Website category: university
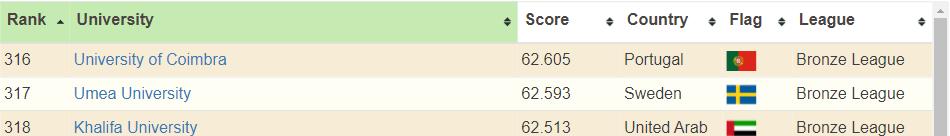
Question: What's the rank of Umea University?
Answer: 317

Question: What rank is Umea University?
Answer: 317

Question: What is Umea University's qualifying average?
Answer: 317

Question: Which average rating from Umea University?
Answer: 317

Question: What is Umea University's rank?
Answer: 317

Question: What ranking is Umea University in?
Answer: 317

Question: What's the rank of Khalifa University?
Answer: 318

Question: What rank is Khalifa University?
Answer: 318

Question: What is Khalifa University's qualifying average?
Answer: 318

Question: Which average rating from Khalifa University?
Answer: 318

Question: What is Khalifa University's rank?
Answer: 318

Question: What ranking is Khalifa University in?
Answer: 318

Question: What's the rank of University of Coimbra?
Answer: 316

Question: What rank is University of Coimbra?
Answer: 316

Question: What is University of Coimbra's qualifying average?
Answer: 316

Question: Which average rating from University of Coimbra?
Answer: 316

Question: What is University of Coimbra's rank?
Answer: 316

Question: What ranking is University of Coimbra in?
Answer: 316

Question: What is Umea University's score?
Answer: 62.593

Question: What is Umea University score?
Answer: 62.593

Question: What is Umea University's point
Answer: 62.593

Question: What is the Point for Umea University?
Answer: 62.593

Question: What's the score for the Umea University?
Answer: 62.593

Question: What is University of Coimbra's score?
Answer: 62.605

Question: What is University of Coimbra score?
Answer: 62.605

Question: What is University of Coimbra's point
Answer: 62.605

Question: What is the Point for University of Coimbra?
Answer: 62.605

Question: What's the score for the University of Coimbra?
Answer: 62.605

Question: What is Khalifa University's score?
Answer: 62.513

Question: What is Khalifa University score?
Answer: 62.513

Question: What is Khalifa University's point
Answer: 62.513

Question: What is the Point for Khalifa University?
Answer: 62.513

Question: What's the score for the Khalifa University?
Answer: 62.513

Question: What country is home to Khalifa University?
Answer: United Arab Emirates

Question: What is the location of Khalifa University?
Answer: United Arab Emirates

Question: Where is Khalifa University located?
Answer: United Arab Emirates

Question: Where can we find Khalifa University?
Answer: United Arab Emirates

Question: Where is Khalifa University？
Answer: United Arab Emirates

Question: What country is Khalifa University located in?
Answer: United Arab Emirates

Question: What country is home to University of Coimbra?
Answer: Portugal

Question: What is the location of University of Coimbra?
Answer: Portugal

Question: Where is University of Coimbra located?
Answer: Portugal

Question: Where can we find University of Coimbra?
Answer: Portugal

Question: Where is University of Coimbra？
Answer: Portugal

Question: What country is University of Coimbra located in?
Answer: Portugal

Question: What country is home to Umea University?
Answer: Sweden

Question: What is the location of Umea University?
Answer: Sweden

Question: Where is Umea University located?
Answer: Sweden

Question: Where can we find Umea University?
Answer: Sweden

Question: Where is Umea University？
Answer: Sweden

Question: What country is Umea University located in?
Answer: Sweden

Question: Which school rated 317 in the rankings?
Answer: Umea University

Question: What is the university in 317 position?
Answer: Umea University

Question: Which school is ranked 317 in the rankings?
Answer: Umea University

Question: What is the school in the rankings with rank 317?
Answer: Umea University

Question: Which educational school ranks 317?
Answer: Umea University

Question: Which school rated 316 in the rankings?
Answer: University of Coimbra

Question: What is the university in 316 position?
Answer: University of Coimbra

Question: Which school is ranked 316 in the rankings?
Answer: University of Coimbra

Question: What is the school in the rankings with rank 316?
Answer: University of Coimbra

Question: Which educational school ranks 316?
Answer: University of Coimbra

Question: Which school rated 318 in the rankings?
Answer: Khalifa University

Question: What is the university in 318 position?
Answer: Khalifa University

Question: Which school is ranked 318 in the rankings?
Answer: Khalifa University